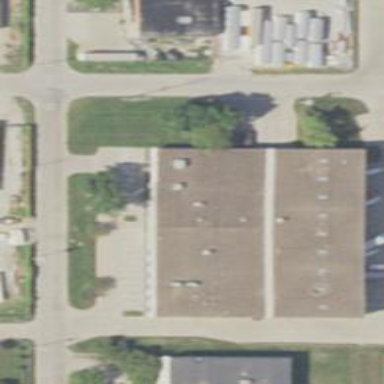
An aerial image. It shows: Warehouse building.